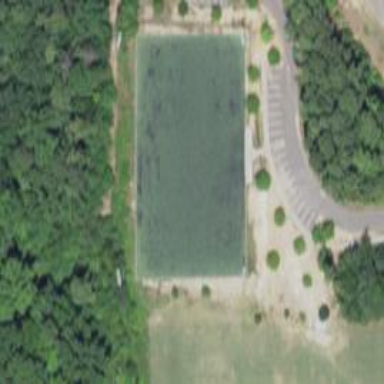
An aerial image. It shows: Artificial turf soccer pitch for leisure sport activities.